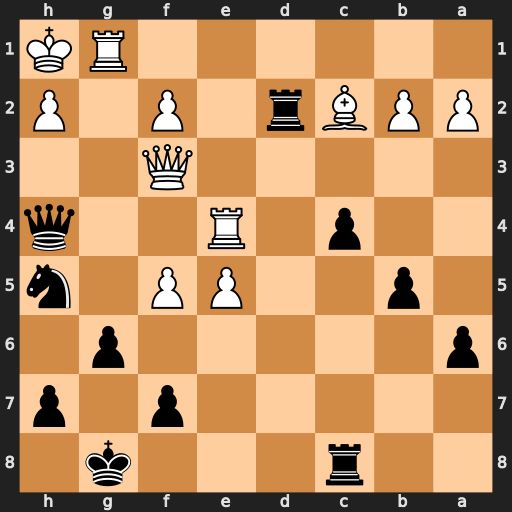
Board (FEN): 2r3k1/5p1p/p5p1/1p2PP1n/2p1R2q/5Q2/PPBr1P1P/6RK
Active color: b
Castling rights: -
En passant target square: -
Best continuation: Qxf2 Qxf2 Rxf2